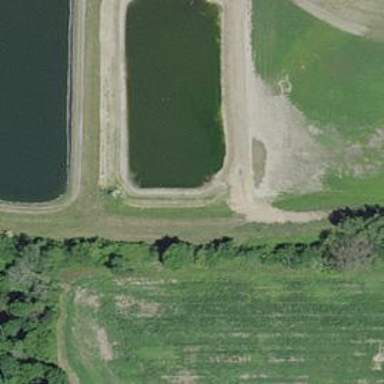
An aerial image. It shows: Pond surrounded by basin.